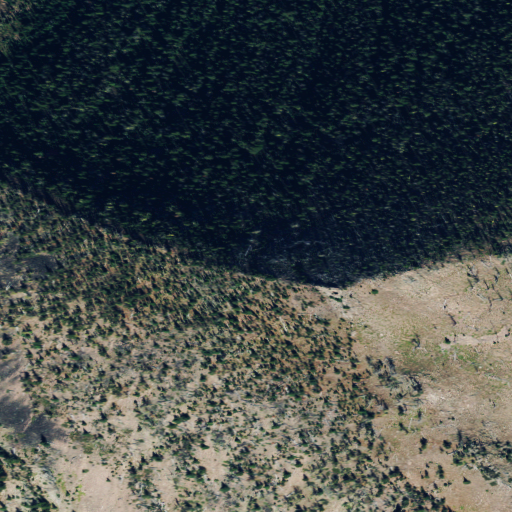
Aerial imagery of mountain in Montana named Halfmoon Peak containing evergreen forest, shrub, and grassland